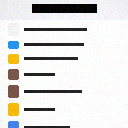
Screen state: on